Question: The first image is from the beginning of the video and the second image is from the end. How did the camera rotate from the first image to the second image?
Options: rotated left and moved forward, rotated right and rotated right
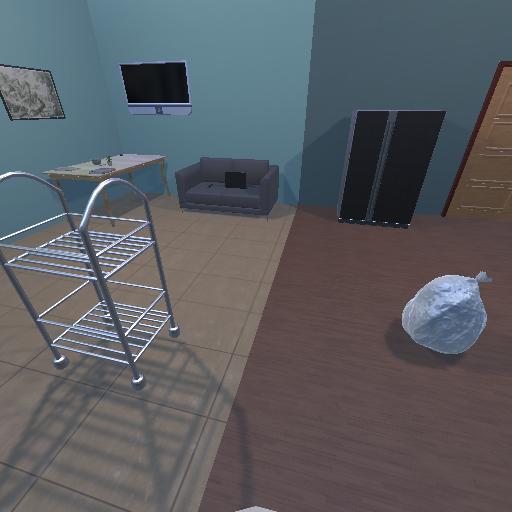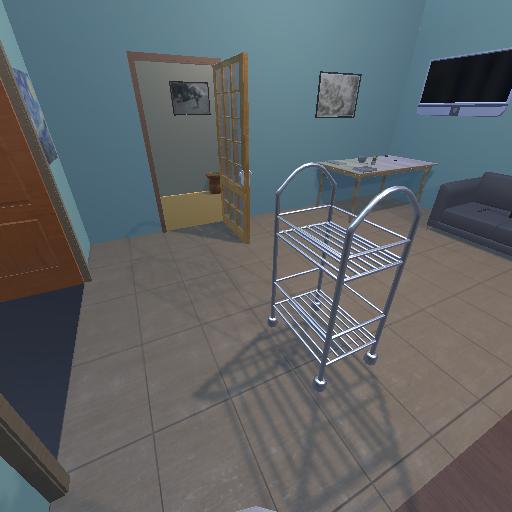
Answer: rotated left and moved forward